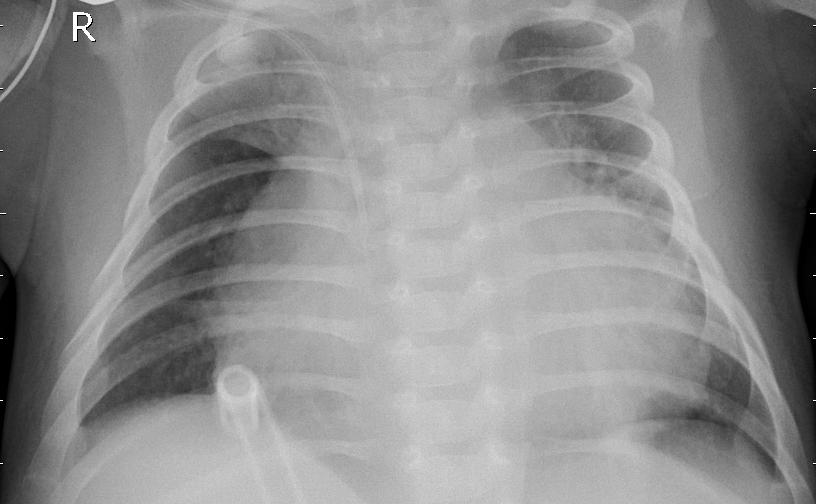
Diagnosis: PNEUMONIA